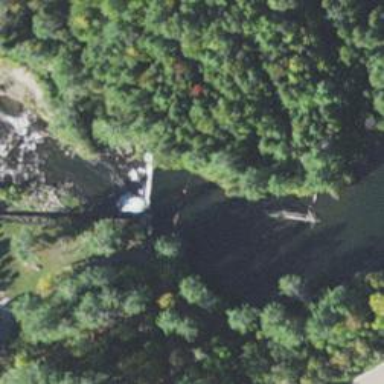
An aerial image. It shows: Weir along the waterway.